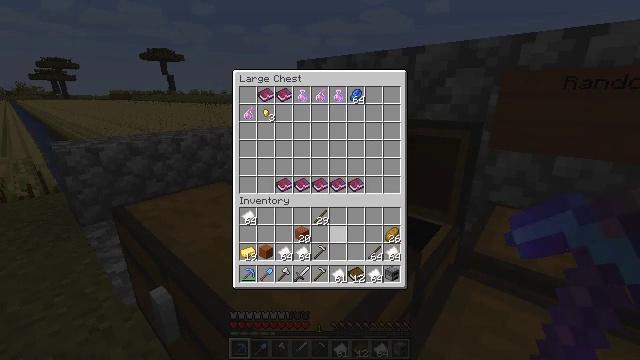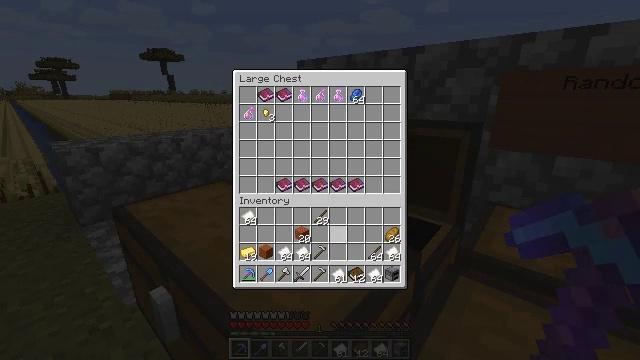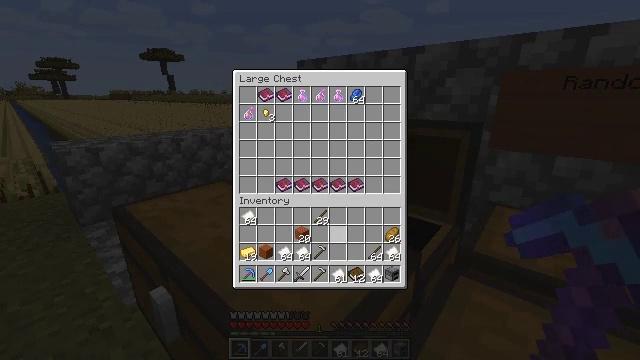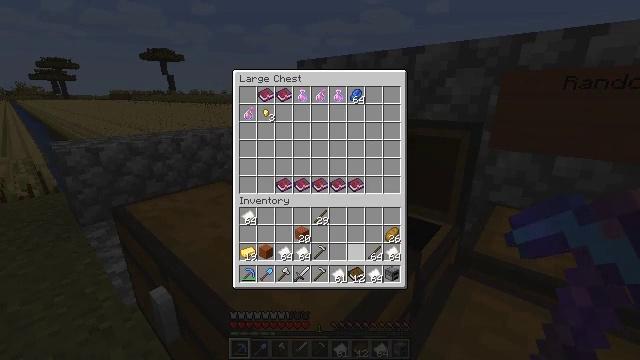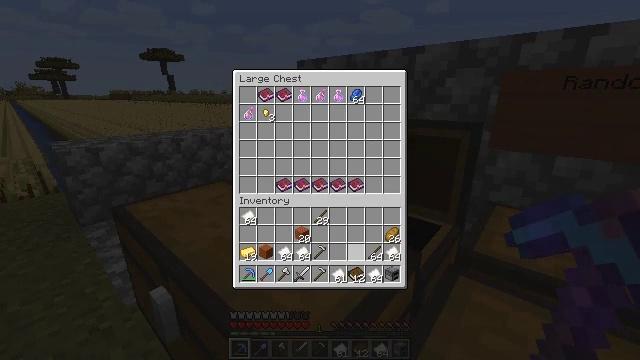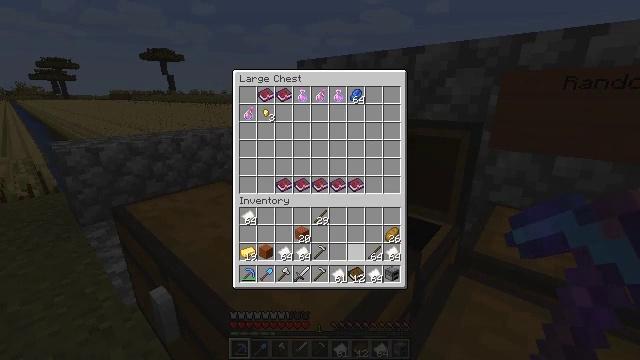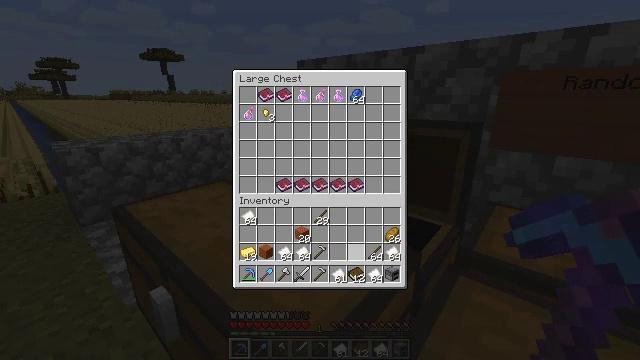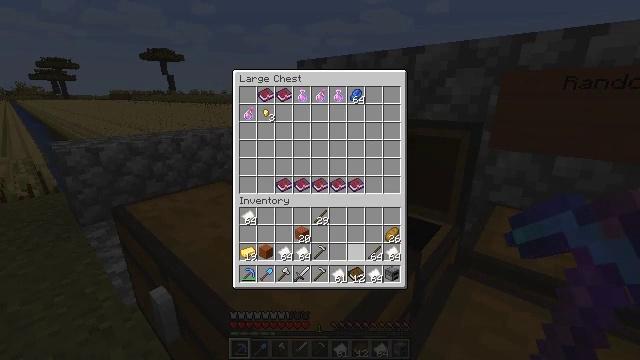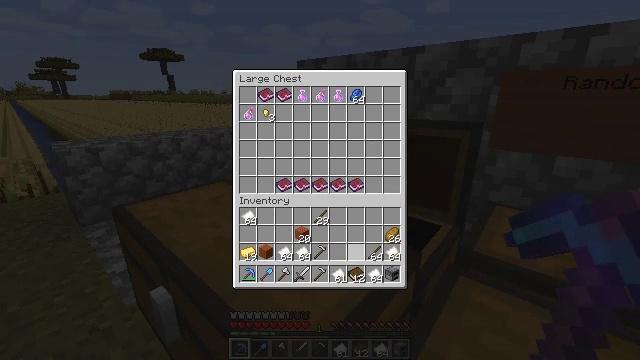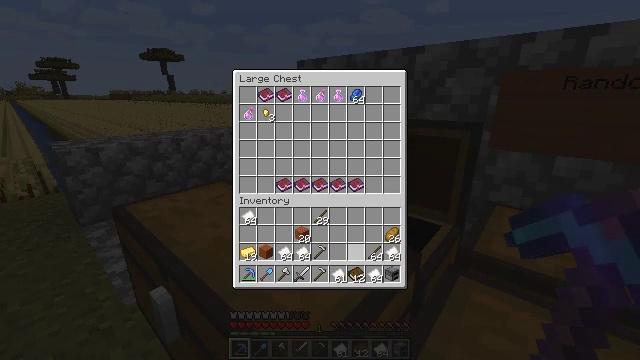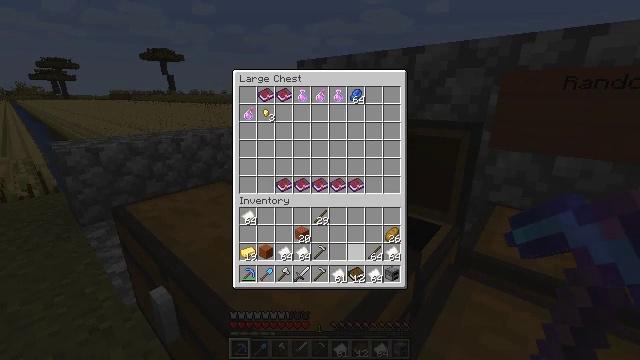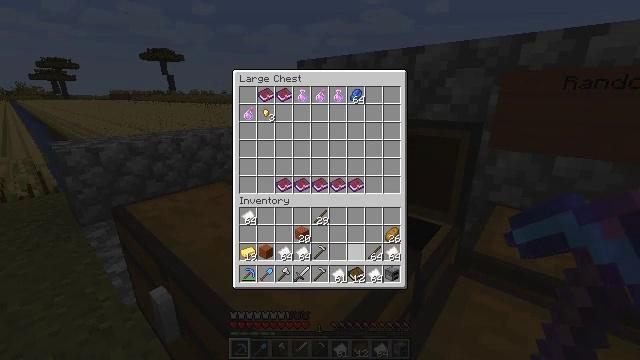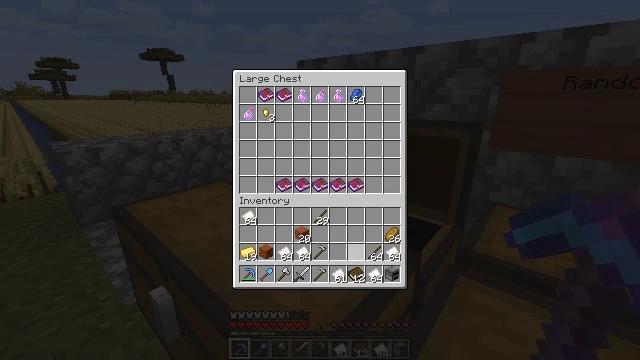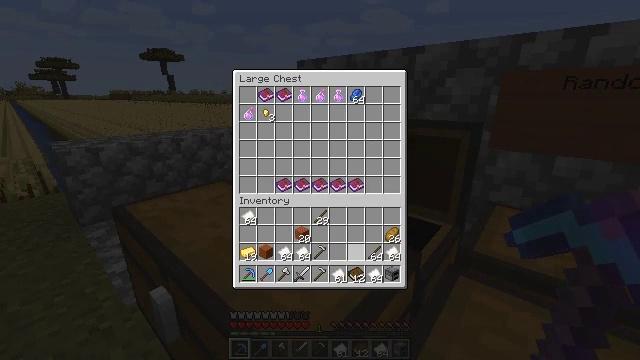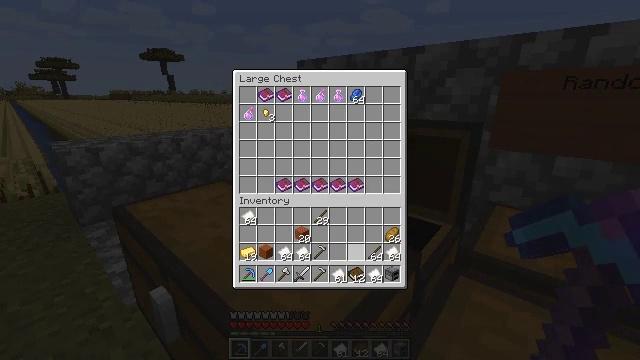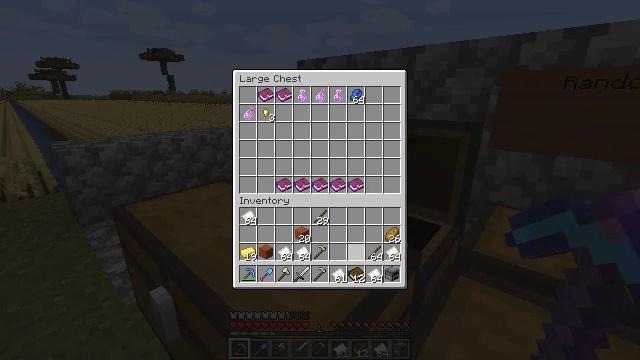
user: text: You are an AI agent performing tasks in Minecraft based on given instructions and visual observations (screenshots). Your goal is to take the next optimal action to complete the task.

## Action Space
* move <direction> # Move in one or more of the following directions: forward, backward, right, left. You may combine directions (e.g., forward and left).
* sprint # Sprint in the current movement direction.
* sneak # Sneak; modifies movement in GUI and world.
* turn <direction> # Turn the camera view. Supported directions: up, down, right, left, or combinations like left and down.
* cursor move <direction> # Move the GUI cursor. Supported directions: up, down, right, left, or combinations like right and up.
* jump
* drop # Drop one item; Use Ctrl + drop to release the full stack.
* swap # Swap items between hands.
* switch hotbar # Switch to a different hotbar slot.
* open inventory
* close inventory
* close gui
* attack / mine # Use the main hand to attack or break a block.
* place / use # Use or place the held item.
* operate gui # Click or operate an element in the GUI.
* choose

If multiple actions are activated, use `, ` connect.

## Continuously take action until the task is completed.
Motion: motion action
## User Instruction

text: Mine the sugar cane near rivers.
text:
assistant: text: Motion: sneak
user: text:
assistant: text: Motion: sneak, cursor move right
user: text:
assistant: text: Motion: sneak, cursor move right
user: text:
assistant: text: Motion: sneak
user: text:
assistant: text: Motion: sneak
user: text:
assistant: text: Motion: sneak
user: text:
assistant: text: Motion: sneak
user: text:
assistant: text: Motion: sneak
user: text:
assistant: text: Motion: sneak
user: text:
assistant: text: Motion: sneak
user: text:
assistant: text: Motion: sneak
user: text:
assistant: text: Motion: sneak
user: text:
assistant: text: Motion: sneak
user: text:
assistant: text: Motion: sneak
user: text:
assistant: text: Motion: sneak
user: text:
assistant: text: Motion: sneak
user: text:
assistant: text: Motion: sneak
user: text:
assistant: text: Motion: sneak
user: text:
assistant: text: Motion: sneak
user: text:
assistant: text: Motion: sneak
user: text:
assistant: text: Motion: sneak
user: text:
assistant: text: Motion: sneak
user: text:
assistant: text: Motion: sneak, cursor move down
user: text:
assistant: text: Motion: sneak, cursor move down
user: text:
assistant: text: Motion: sneak, cursor move down
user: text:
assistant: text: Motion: sneak
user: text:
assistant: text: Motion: sneak
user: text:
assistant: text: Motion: sneak
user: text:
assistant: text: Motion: sneak
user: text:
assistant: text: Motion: sneak